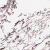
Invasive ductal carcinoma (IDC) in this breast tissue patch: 0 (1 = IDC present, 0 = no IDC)